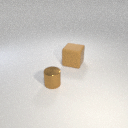
large brown rubber cube to the right of small brown metal cylinder